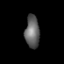
Tissue: prostate
Cell type: Epithelial cells
Senescence score: 0.7767
Nuclear area (px): 457
Mean DAPI intensity: 99.7